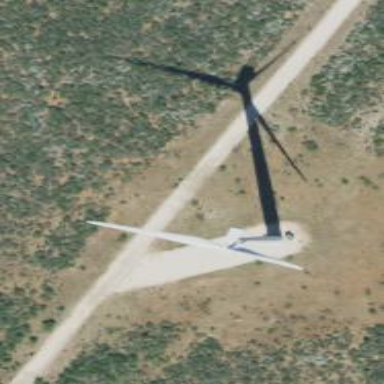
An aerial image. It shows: Wind generator powered by wind. The generator type is horizontal axis and it uses wind turbines.